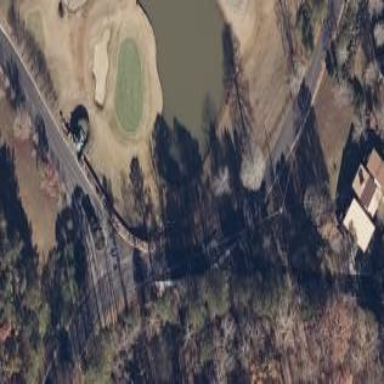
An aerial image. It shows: Water hazard on golf course. The hazard is natural water feature.